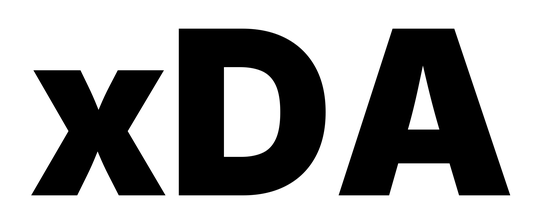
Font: Inter_Black